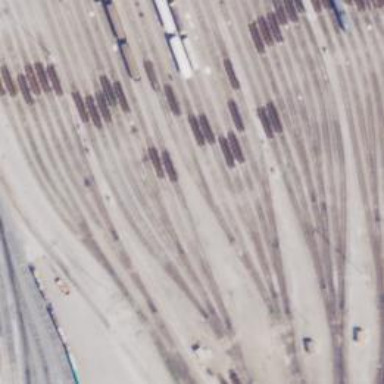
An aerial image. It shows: Railway yard.